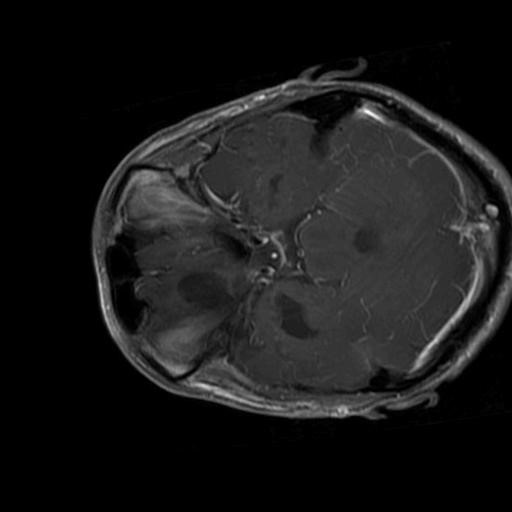
Label: brain_glioma